Question: So my plotted line of best fit for a curve is cutting off at the second point and I for the life of me can't figure out why.
'''
from matplotlib import pyplot as plt
import numpy as np
from scipy.optimize import curve_fit
accuracy = 250
def quadratic_function(E,a,b,c):
B = (a*(E**2.0)) + (b*E) + c
return B
Implantation_E = np.array([5.0,10.0,15.0,20.0,25.0])
plt.figure()
plt.title("A plot showing how the Magnetic Field varies with Implantation Energy")
plt.ylabel("Magnetic Field Strength (T)")
plt.xlabel("Implantation Energy (J)")
plt.plot(Implantation_E,D_array[0],'bo')
parameters, var = curve_fit(quadratic_function,Implantation_E,D_array[0], absolute_sigma = True, p0 = (1.0,1.0,1.0))
newTime = np.linspace(0,10,accuracy)
newAsymmetry = quadratic_function(newTime, *parameters)
plt.plot(newTime, newAsymmetry)
plt.show()
'''
(Note D_array[0] : [ 0.<PHONE> 0.<PHONE> <PHONE> 0.<PHONE> 0.<PHONE>]
)

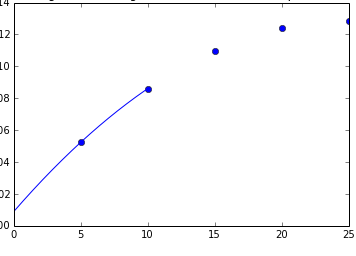
Answer: Your original data range in their argument from 5 to 25. But your fit only goes to 10. Change the 'newTime' definition to reach 25 and you are fine.
'''
from matplotlib import pyplot as plt
import numpy as np
from scipy.optimize import curve_fit
%matplotlib inline
accuracy = 250
def quadratic_function(E,a,b,c):
B = (a*(E**2.0)) + (b*E) + c
return B
dd= np.array([ 0.<PHONE>, 0.<PHONE> ,<PHONE>, 0.<PHONE> ,0.<PHONE>])
Implantation_E = np.array([5.0,10.0,15.0,20.0,25.0])
plt.plot(Implantation_E,dd,'b-o',lw=15,ms=10,alpha=0.3)
parameters, var = curve_fit(quadratic_function,Implantation_E,dd,absolute_sigma = True, p0 = (1.0,1.0,1.0))
newTime = np.linspace(0,10,accuracy)
newAsymmetry = quadratic_function(newTime, *parameters)
plt.plot(newTime, newAsymmetry,'r.',ms=1)
plt.show()
'''
<URL>
'''
...
newTime = np.linspace(3,25,accuracy)
...
'''
<URL>